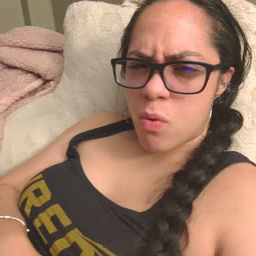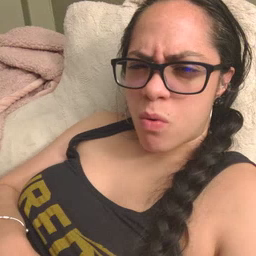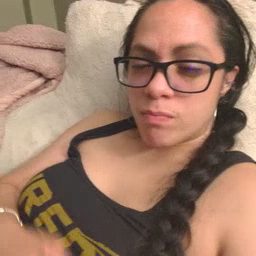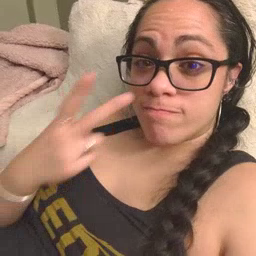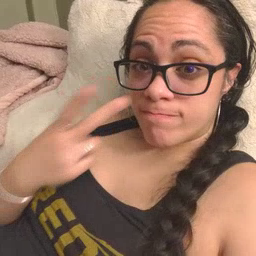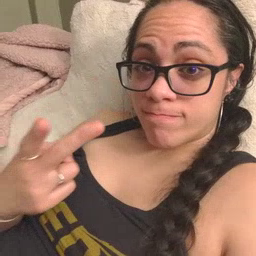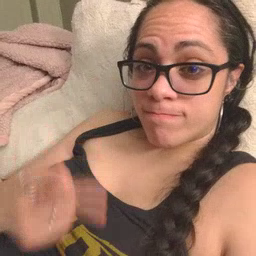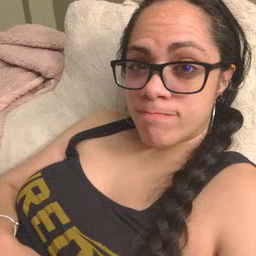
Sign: see